Question: I have a vector of 810 doubles, which have a very good reason (not relevant, so reason left out here) to roughly follow a Gaussian distribution. I now wish to verify this.
'''
-<PHONE>95
-<PHONE>08
<PHONE>20
422.221432204087
-396.336462872091
<PHONE>38
-126.818743685290
482.602336878657
-351.945829219904
-408.<PHONE>.839429417447
-<PHONE>63
-<PHONE>64
984.905373772623
-866.213152797951
73.6149979242073
<PHONE>66
917.976216226379
815.<PHONE>.0747513429396
-319.662630897599
-<PHONE>67
<PHONE>35
<PHONE>03
143.558912788403
-167.475218992091
84.4066585851642
604.944484054070
<PHONE>85
-587.472369780628
143.669853748808
-<PHONE>49
46.2128162171030
-141.952303144073
292.716350945286
-<PHONE>34
-391.978769841029
-573.922085615045
-<PHONE>03
-645.990154917124
-934.774832747395
116.250933690360
544.823087571245
160.470631259077
<PHONE>13
534.434360410673
989.338067269714
-447.272873139365
<PHONE>21
-898.345257943601
-681.<PHONE>
213.211488587428
-785.<PHONE>.621935639622
-61.2013695948126
-377.605278281317
<PHONE>22
404.777865468637
-<PHONE>23
-789.565967187437
-<PHONE>57
665.<PHONE>
28.5870825819056
-<PHONE>56
409.712490593987
-772.727898866153
252.289204820367
-905.257023890462
-300.707805837961
-74.4828651478892
-<PHONE>21
275.455585388661
-947.372403119386
-348.<PHONE>
<PHONE>96
517.906791768635
322.688565166583
331.939567925477
-612.937714892369
<PHONE>05
-153.606350780020
962.<PHONE>.507634881584
-226.761116511015
463.<PHONE>.535480854969
<PHONE>64
222.343444164121
303.799291944722
<PHONE>75
856.849727349139
514.671849059982
-<PHONE>87
-127.246214481867
<PHONE>25
56.2555496894129
297.<PHONE>
386.823038887674
<PHONE>61
-<PHONE>37
654.<PHONE>.<PHONE>.378457188426
<PHONE>85
<PHONE>51
47.3551805244424
746.478352537506
-938.994569192230
192.721071163348
-4.29989698278951
100.289121179456
812.825042468773
103.758682367813
-490.446548621378
-<PHONE>35
-595.379417250646
499.458821146142
765.412270843621
532.<PHONE>.<PHONE>.<PHONE>
316.263039414615
449.<PHONE>
<PHONE>00
52.4933985187945
<PHONE>84
218.560847122495
-575.905775870265
<PHONE>93
<PHONE>25
-777.848735713576
-<PHONE>88
-<PHONE>00
605.970193322080
-759.457775207884
-84.6880200736514
-825.486129072864
739.859927410010
781.960329365344
-77.4149957958771
57.2191392940895
-500.299306284041
-575.933520504403
-<PHONE>00
-164.380079314064
232.496199533151
-<PHONE>15
-76.7244722653677
-47.1854688325975
<PHONE>60
-<PHONE>25
145.959328309073
<PHONE>69
-24.9232437067194
<PHONE>52
<PHONE>32
85.7934267467826
<PHONE>69
<PHONE>67
-<PHONE>94
-26.8801938594925
<PHONE>89
<PHONE>65
356.999233644735
962.558708481810
52.1166636462876
-180.338443931614
<PHONE>33
-823.<PHONE>
513.<PHONE>
<PHONE>53
700.<PHONE>.<PHONE>
838.798263982723
49.8997525149898
55.7119287736441
70.2170006303140
<PHONE>28
340.232240670027
-785.266479583255
-<PHONE>48
907.610252998604
-338.<PHONE>.302237129483
810.<PHONE>
357.250435108372
-963.243345806145
-514.816899574995
-110.692584354545
-523.919862464934
<PHONE>66
-707.786358763919
-744.<PHONE>.772566675096
<PHONE>04
291.212627519886
-<PHONE>76
<PHONE>86
-981.678801748923
-<PHONE>52
380.<PHONE>.707457668937
550.802388031726
-537.288326878588
-<PHONE>00
334.<PHONE>
<PHONE>12
-87.7648557606226
484.711537732028
473.487768459009
-348.920356370175
<PHONE>22
128.895752577464
-463.231949345272
-461.975905174972
-<PHONE>86
-463.<PHONE>
636.<PHONE>.893970268988
-886.605181442714
<PHONE>83
<PHONE>37
358.985063025987
-528.812332235894
-853.<PHONE>.516697933259
75.7814123333455
922.488730629832
-607.322778020469
-<PHONE>75
-<PHONE>24
<PHONE>14
237.919069158304
464.605144587411
-<PHONE>45
-687.<PHONE>.<PHONE>
<PHONE>34
147.377599700542
-<PHONE>16
-197.265704116704
771.418343613877
617.611707163922
-184.<PHONE>.977365935732
-<PHONE>64
-<PHONE>74
339.<PHONE>
507.<PHONE>.3207932025325
-226.486793234861
-<PHONE>54
-<PHONE>31
137.738574478250
753.742389575134
254.480213830903
-299.494668002752
-464.217408373797
-496.881983902247
124.<PHONE>
641.<PHONE>.645225304455
-850.<PHONE>.<PHONE>.<PHONE>.565976576565
<PHONE>97
51.6226154312835
771.394497917418
942.389088995320
<PHONE>07
-678.<PHONE>.<PHONE>.823651819537
401.<PHONE>.448061210651
-73.4660915645727
354.733942551547
-431.951507899472
<PHONE>31
344.338765880639
598.804769543009
-<PHONE>76
858.421109550656
-556.899467429002
<PHONE>00
-159.<PHONE>
<PHONE>35
-240.692257347021
-<PHONE>48
74.1221061405495
-<PHONE>79
572.382227723556
94.5360732832287
-605.392031424351
-<PHONE>96
<PHONE>74
<PHONE>72
572.718159305989
-<PHONE>37
-322.774296955364
-430.<PHONE>.<PHONE>.<PHONE>.392429036394
-32.6087990828473
814.526216253877
-942.330594442485
561.790955470880
-919.551937169830
-637.665692814220
-27.5056243422514
-53.4289661228959
-349.487021035242
<PHONE>28
-<PHONE>95
<PHONE>01
-61.7348956711430
<PHONE>08
-905.<PHONE>.<PHONE>
667.731590154659
<PHONE>78
-134.<PHONE>.406485815768
<PHONE>58
<PHONE>09
-<PHONE>75
279.643055725084
-<PHONE>94
<PHONE>25
-59.5107168975392
-428.623061940542
90.9674755392625
428.864025012534
461.<PHONE>
76.7429752580429
-<PHONE>17
-<PHONE>96
-274.421370192137
-123.<PHONE>
<PHONE>45
-31.2932925583336
-47.2386460915968
566.285925381789
-162.476912673828
-579.<PHONE>.<PHONE>
-0.858506362164007
-<PHONE>39
-<PHONE>78
791.558877147674
-866.957703178365
-670.383595544925
-274.315832321348
832.836094551398
167.966896050509
-795.723924812035
-463.256974967680
<PHONE>88
565.<PHONE>.419721200751
-<PHONE>82
-102.<PHONE>.<PHONE>
342.686949749701
-<PHONE>13
-<PHONE>14
-363.843860974623
218.911330607643
-<PHONE>18
<PHONE>20
485.598606188077
-209.745413876955
824.225434162006
80.4120792716949
-<PHONE>55
-489.648697328510
515.844053843147
921.482043018526
-<PHONE>67
892.329352367407
-206.559385161153
<PHONE>58
132.875816484038
-693.868519040030
<PHONE>07
-<PHONE>35
-<PHONE>15
684.486795552311
<PHONE>02
503.287695641337
-<PHONE>43
<PHONE>08
-2.38904808358893
-891.872139762875
-471.810563237261
-357.989880589008
<PHONE>92
-<PHONE>58
-<PHONE>38
-707.692351910793
-179.392901121722
2.51492953811066
<PHONE>47
-621.389601400035
-142.879999439187
409.670524550240
-<PHONE>21
-945.<PHONE>.792922740967
-<PHONE>67
<PHONE>82
-485.612620083036
633.<PHONE>
974.<PHONE>.<PHONE>
170.457510166752
-319.276155374235
-102.475737807179
-806.<PHONE>
12.2710130392989
-<PHONE>52
-898.<PHONE>.<PHONE>
310.518406626345
300.653823915844
771.414870652903
-443.317509228219
-217.820334710797
-568.546664318710
<PHONE>66
406.621006399999
<PHONE>71
-88.1133675293550
-423.424777451501
911.889602982767
-561.496263588238
271.<PHONE>.973387287833
-919.890778546460
29.2848487526380
515.<PHONE>
916.906990841340
-988.795430988675
-<PHONE>48
-354.278819283692
727.755387319324
-438.729779965080
-460.743800289783
498.419836651718
-<PHONE>76
<PHONE>31
<PHONE>00
-74.1662909720290
-794.313252330921
-579.575585572261
<PHONE>17
-139.352044190169
-921.411154727281
-632.436686005542
511.937665864214
-465.867561162771
682.753565100946
-837.343300398131
-203.807199334120
697.210075868778
383.665875798750
-285.949563188691
473.458597852185
-<PHONE>24
-<PHONE>97
-<PHONE>28
711.645485233387
980.242460658460
-528.721307121879
105.957921554011
-688.634132580983
-<PHONE>14
-<PHONE>62
462.<PHONE>
398.670153266179
-553.384968966910
625.<PHONE>
<PHONE>85
493.980588087071
738.959303162354
-<PHONE>73
-572.<PHONE>
308.236783523600
-406.525047730467
-279.<PHONE>.715002126351
667.<PHONE>
101.287176877154
<PHONE>96
884.572701132805
-83.2129981675607
436.454402083900
-731.784460332883
-828.<PHONE>
-4.59039366284560
<PHONE>15
947.875960433114
219.825903925695
-<PHONE>86
<PHONE>99
-867.559504844558
-921.730092961659
-594.959474993817
-578.601607691280
<PHONE>46
-890.538205788453
-31.1520768075825
-840.<PHONE>
271.<PHONE>
30.4852851688702
<PHONE>91
<PHONE>09
-<PHONE>06
718.721023399901
<PHONE>03
-<PHONE>22
-38.0485352514261
559.324906271146
143.737128536855
-520.823282690490
-421.404810071988
-879.950358622646
383.976795499795
431.651954748570
-<PHONE>10
791.227060578848
-446.251570984076
-880.263297275125
249.601560953378
598.668996636698
-850.966552797904
-755.673152069518
572.459612333701
177.692884397484
600.926582295822
<PHONE>26
-691.839959588951
-502.690126011454
25.3399035825159
-520.840003827040
-<PHONE>01
389.607229075335
<PHONE>49
<PHONE>61
-306.<PHONE>.754157876436
<PHONE>64
80.1658288538984
-371.898746055809
221.220689352235
-<PHONE>67
-227.<PHONE>
456.976283321366
-893.331715773963
<PHONE>76
-426.972252590305
125.689745639213
-755.291604557464
906.715046470356
-512.375090745554
-183.436523634227
-<PHONE>83
343.944597498092
357.375062083205
503.360088312412
-<PHONE>93
-544.<PHONE>.465116940168
-382.518818090521
-556.364297944514
28.4462104060804
-391.469958695141
702.920945890725
<PHONE>50
-<PHONE>13
215.<PHONE>
<PHONE>39
-266.279004487831
-359.857620157932
770.<PHONE>
984.724775247226
-124.345016575689
-479.520031553426
-477.614657604774
-88.1973812779706
112.358632460992
-<PHONE>84
-<PHONE>38
68.3193891329520
-881.771368628023
169.849935188382
988.964748477654
158.420971886695
199.625846049925
-532.329781433098
-35.8791437174177
<PHONE>18
562.<PHONE>.849700670497
221.935429478316
<PHONE>06
-799.<PHONE>
451.956789308570
-271.333350632898
637.294349346712
<PHONE>35
<PHONE>88
632.600524370893
-400.567297177738
-423.<PHONE>.578935046919
<PHONE>87
<PHONE>79
417.304963875531
-<PHONE>16
-875.<PHONE>.<PHONE>
781.420136563384
-267.891345155953
-984.747911033292
619.692042477853
507.<PHONE>.<PHONE>
871.941679622509
354.805731581013
-813.842611493990
-797.<PHONE>.636395691701
69.1304461321361
-504.<PHONE>
<PHONE>33
-972.664353788443
<PHONE>98
813.341563425280
556.<PHONE>
853.969583042162
-340.944807273296
<PHONE>48
164.584505357234
<PHONE>03
453.392895539603
-598.<PHONE>.423805800641
-<PHONE>35
818.515189790920
915.328394918082
-844.856562790346
-151.573550264624
188.640708868880
662.302131098894
599.417211331797
625.<PHONE>.457731270164
-456.930434881017
430.<PHONE>
432.201988090676
-<PHONE>14
-765.777546844394
-366.775473893042
-<PHONE>69
-115.821548189160
-348.<PHONE>.<PHONE>.<PHONE>
590.375306666686
-<PHONE>45
<PHONE>26
127.<PHONE>.8286220730133
<PHONE>55
814.903512139286
209.749857774112
-195.505605537004
-627.329338981148
-<PHONE>94
171.<PHONE>
<PHONE>40
-519.610915373372
<PHONE>06
9.32989625287883
165.878608899171
-<PHONE>87
-993.973494489265
2.05541319826716
-659.<PHONE>
<PHONE>02
719.325793086795
-533.<PHONE>.770138644812
582.<PHONE>.<PHONE>.<PHONE>.472900692303
661.481266970943
<PHONE>07
264.617458558831
688.572625188444
-553.727400183363
<PHONE>90
-584.441964107862
160.859971291589
-721.797012172758
530.747141338406
-440.327138191801
110.306408202837
-<PHONE>05
-<PHONE>27
771.596558585712
168.287995174270
873.750929372014
-899.896768600454
826.404866814517
-954.<PHONE>
24.5476499542792
-<PHONE>73
242.<PHONE>
817.365138698160
-191.375310710834
<PHONE>36
<PHONE>45
-527.<PHONE>.653867464794
-906.675209444651
-1.35693695415011
-<PHONE>17
-<PHONE>81
<PHONE>14
-153.771963586896
-<PHONE>02
-7.52437658966574
-199.706148737951
-55.6970184322190
358.588943940760
750.748910025249
-130.369658412103
115.801978429215
-362.228245710698
<PHONE>39
285.<PHONE>
275.476205540914
-425.410694245723
-358.251651764280
54.5762606959333
-986.393501781955
<PHONE>96
-119.612618624157
<PHONE>50
-46.4155713632708
855.384197547839
348.442497861890
-638.248417658654
<PHONE>74
<PHONE>56
102.248039598800
-111.573563229895
-485.<PHONE>.212536691707
-<PHONE>73
-<PHONE>28
-42.4379799861126
664.<PHONE>.923373300931
-983.323933269528
<PHONE>17
387.963306334943
-<PHONE>18
222.937758757887
-114.704995616332
-390.835557576743
-583.648071221651
898.816929040312
-<PHONE>80
485.974041322305
-546.204265548018
-928.957012051962
857.876890609405
275.<PHONE>.994405754642
-<PHONE>55
-<PHONE>87
<PHONE>93
-615.<PHONE>.<PHONE>
<PHONE>85
-794.909638822273
-<PHONE>01
-837.605831849087
242.<PHONE>.<PHONE>
<PHONE>75
-<PHONE>94
<PHONE>54
-<PHONE>97
-861.<PHONE>
264.540049874899
722.940025618886
394.<PHONE>.913133715832
-448.520560840232
169.730666854386
-553.694315285847
-389.285749031319
<PHONE>89
'''
Since the vector is not ordered, directly plotting them in current order gives a messy plot like this.

What is a smart way of easily reordering the data so that I can verify whether they roughly follow a normal distribution or not?
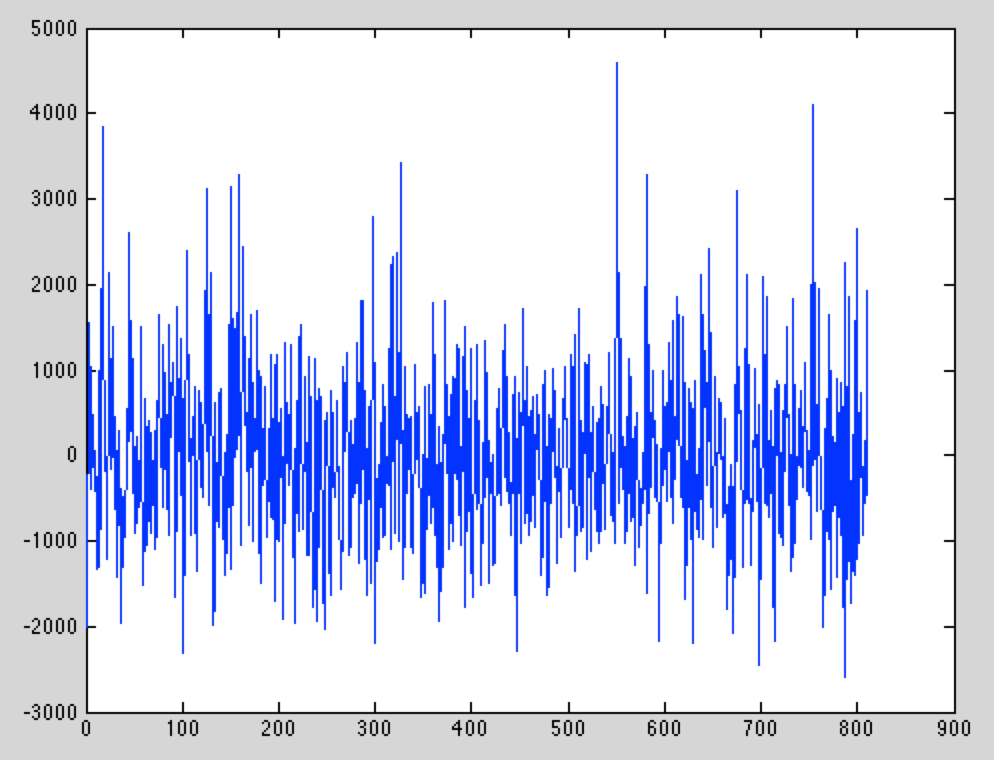
Answer: To see if your data follow a Gaussian distribution you can use <URL>. It draws the empirical distribution function of the data on a scale such that a Gaussian corresponds to a straight line. The more straight the line is, the more similar to a Gaussian.
If often happens that the curve is straight in the central part, and deviates on its ends. That's the case with your data; see figure below.
The explanation is that the Gaussian distribution usually arises from a sum of random variables, by virtue of the <URL>.